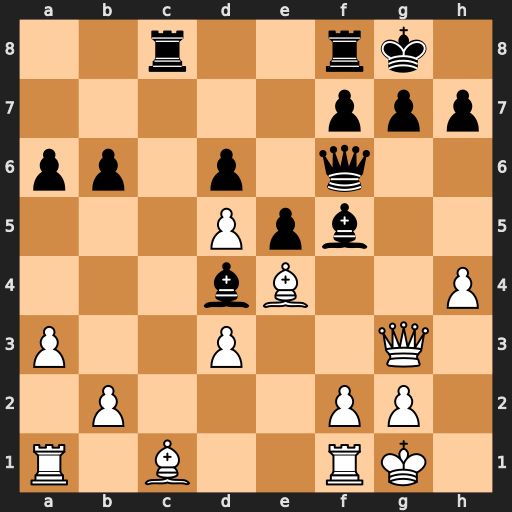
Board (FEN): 2r2rk1/5ppp/pp1p1q2/3Ppb2/3bB2P/P2P2Q1/1P3PP1/R1B2RK1
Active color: w
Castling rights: -
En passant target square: -
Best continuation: Bg5 Qg6 h5 Qxh5 Bxf5